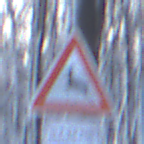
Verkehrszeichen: WildwechselRechts
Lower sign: LaengeEinerStrecke6
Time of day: MorningAfternoon
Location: Outdoor (Nature)
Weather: Clear
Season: Winter
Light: Natural